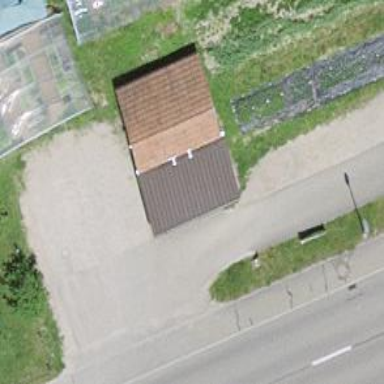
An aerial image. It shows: Farm shop.